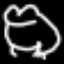
Label: frog